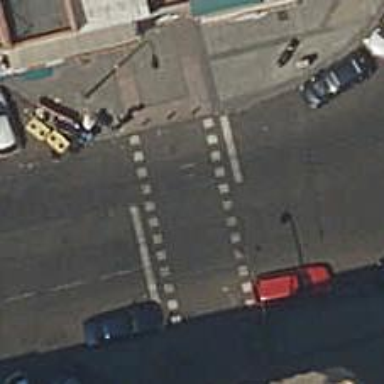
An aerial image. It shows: Road crossing with traffic signals.